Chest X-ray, PA view. Patient: 63 years old, sex M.
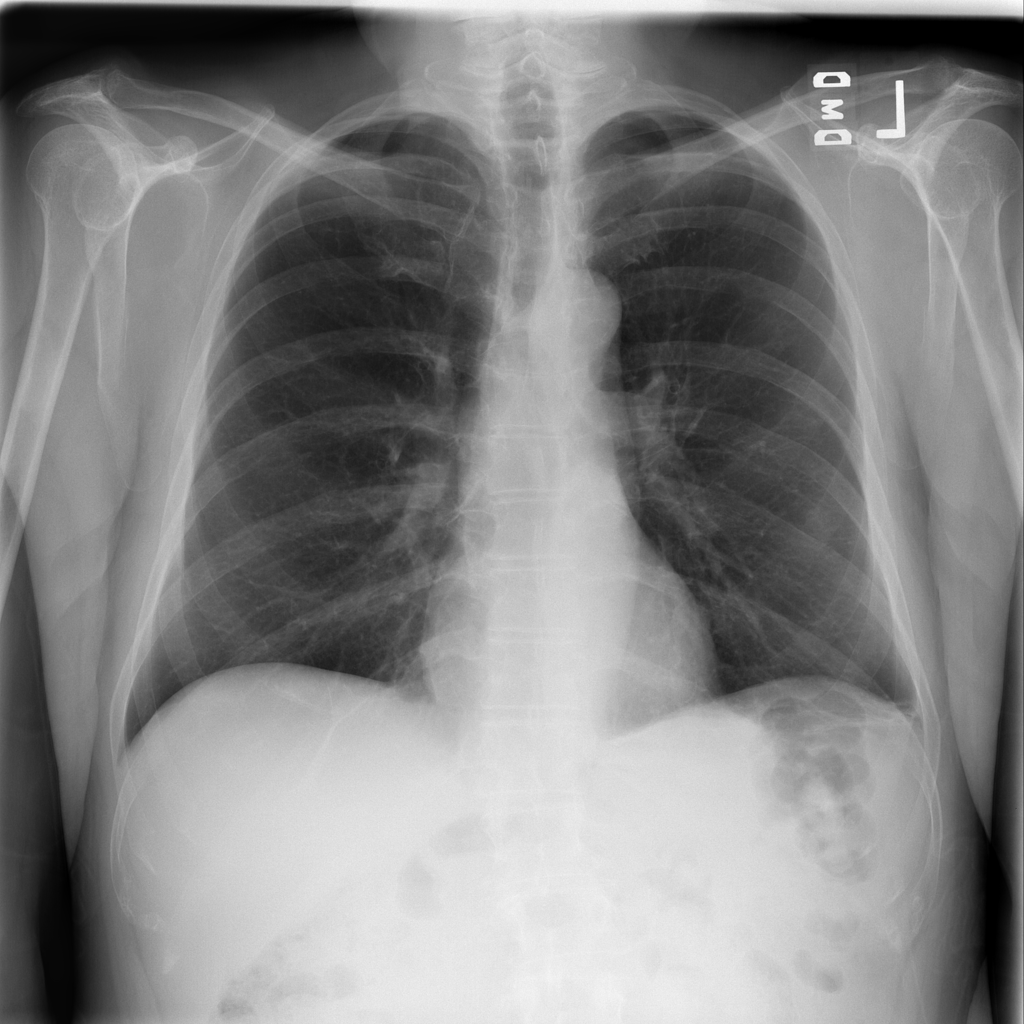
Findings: Atelectasis